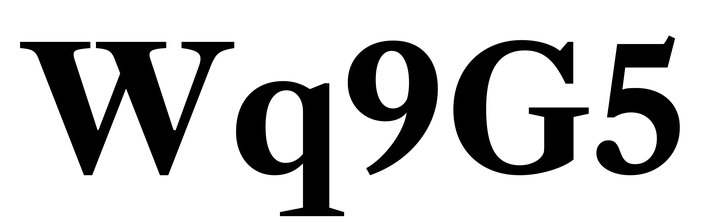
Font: LibreCaslonText_Bold